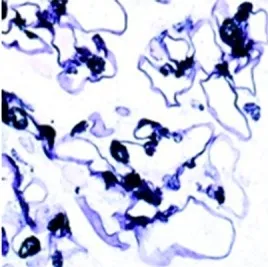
A, b: Light microscopy shows no spike formation or bubbling in the glomerular capillary wall (periodic acid-methenamine-silver staining x 400). B: Enlarged image.
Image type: pathology (methenamine_silver)